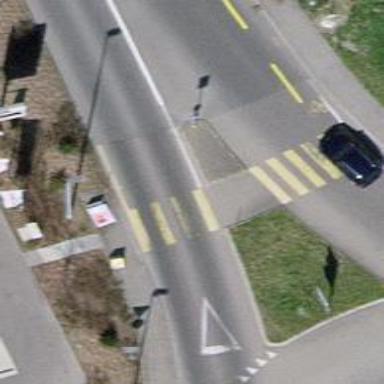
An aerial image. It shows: Uncontrolled road crossing with pedestrian island.